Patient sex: M
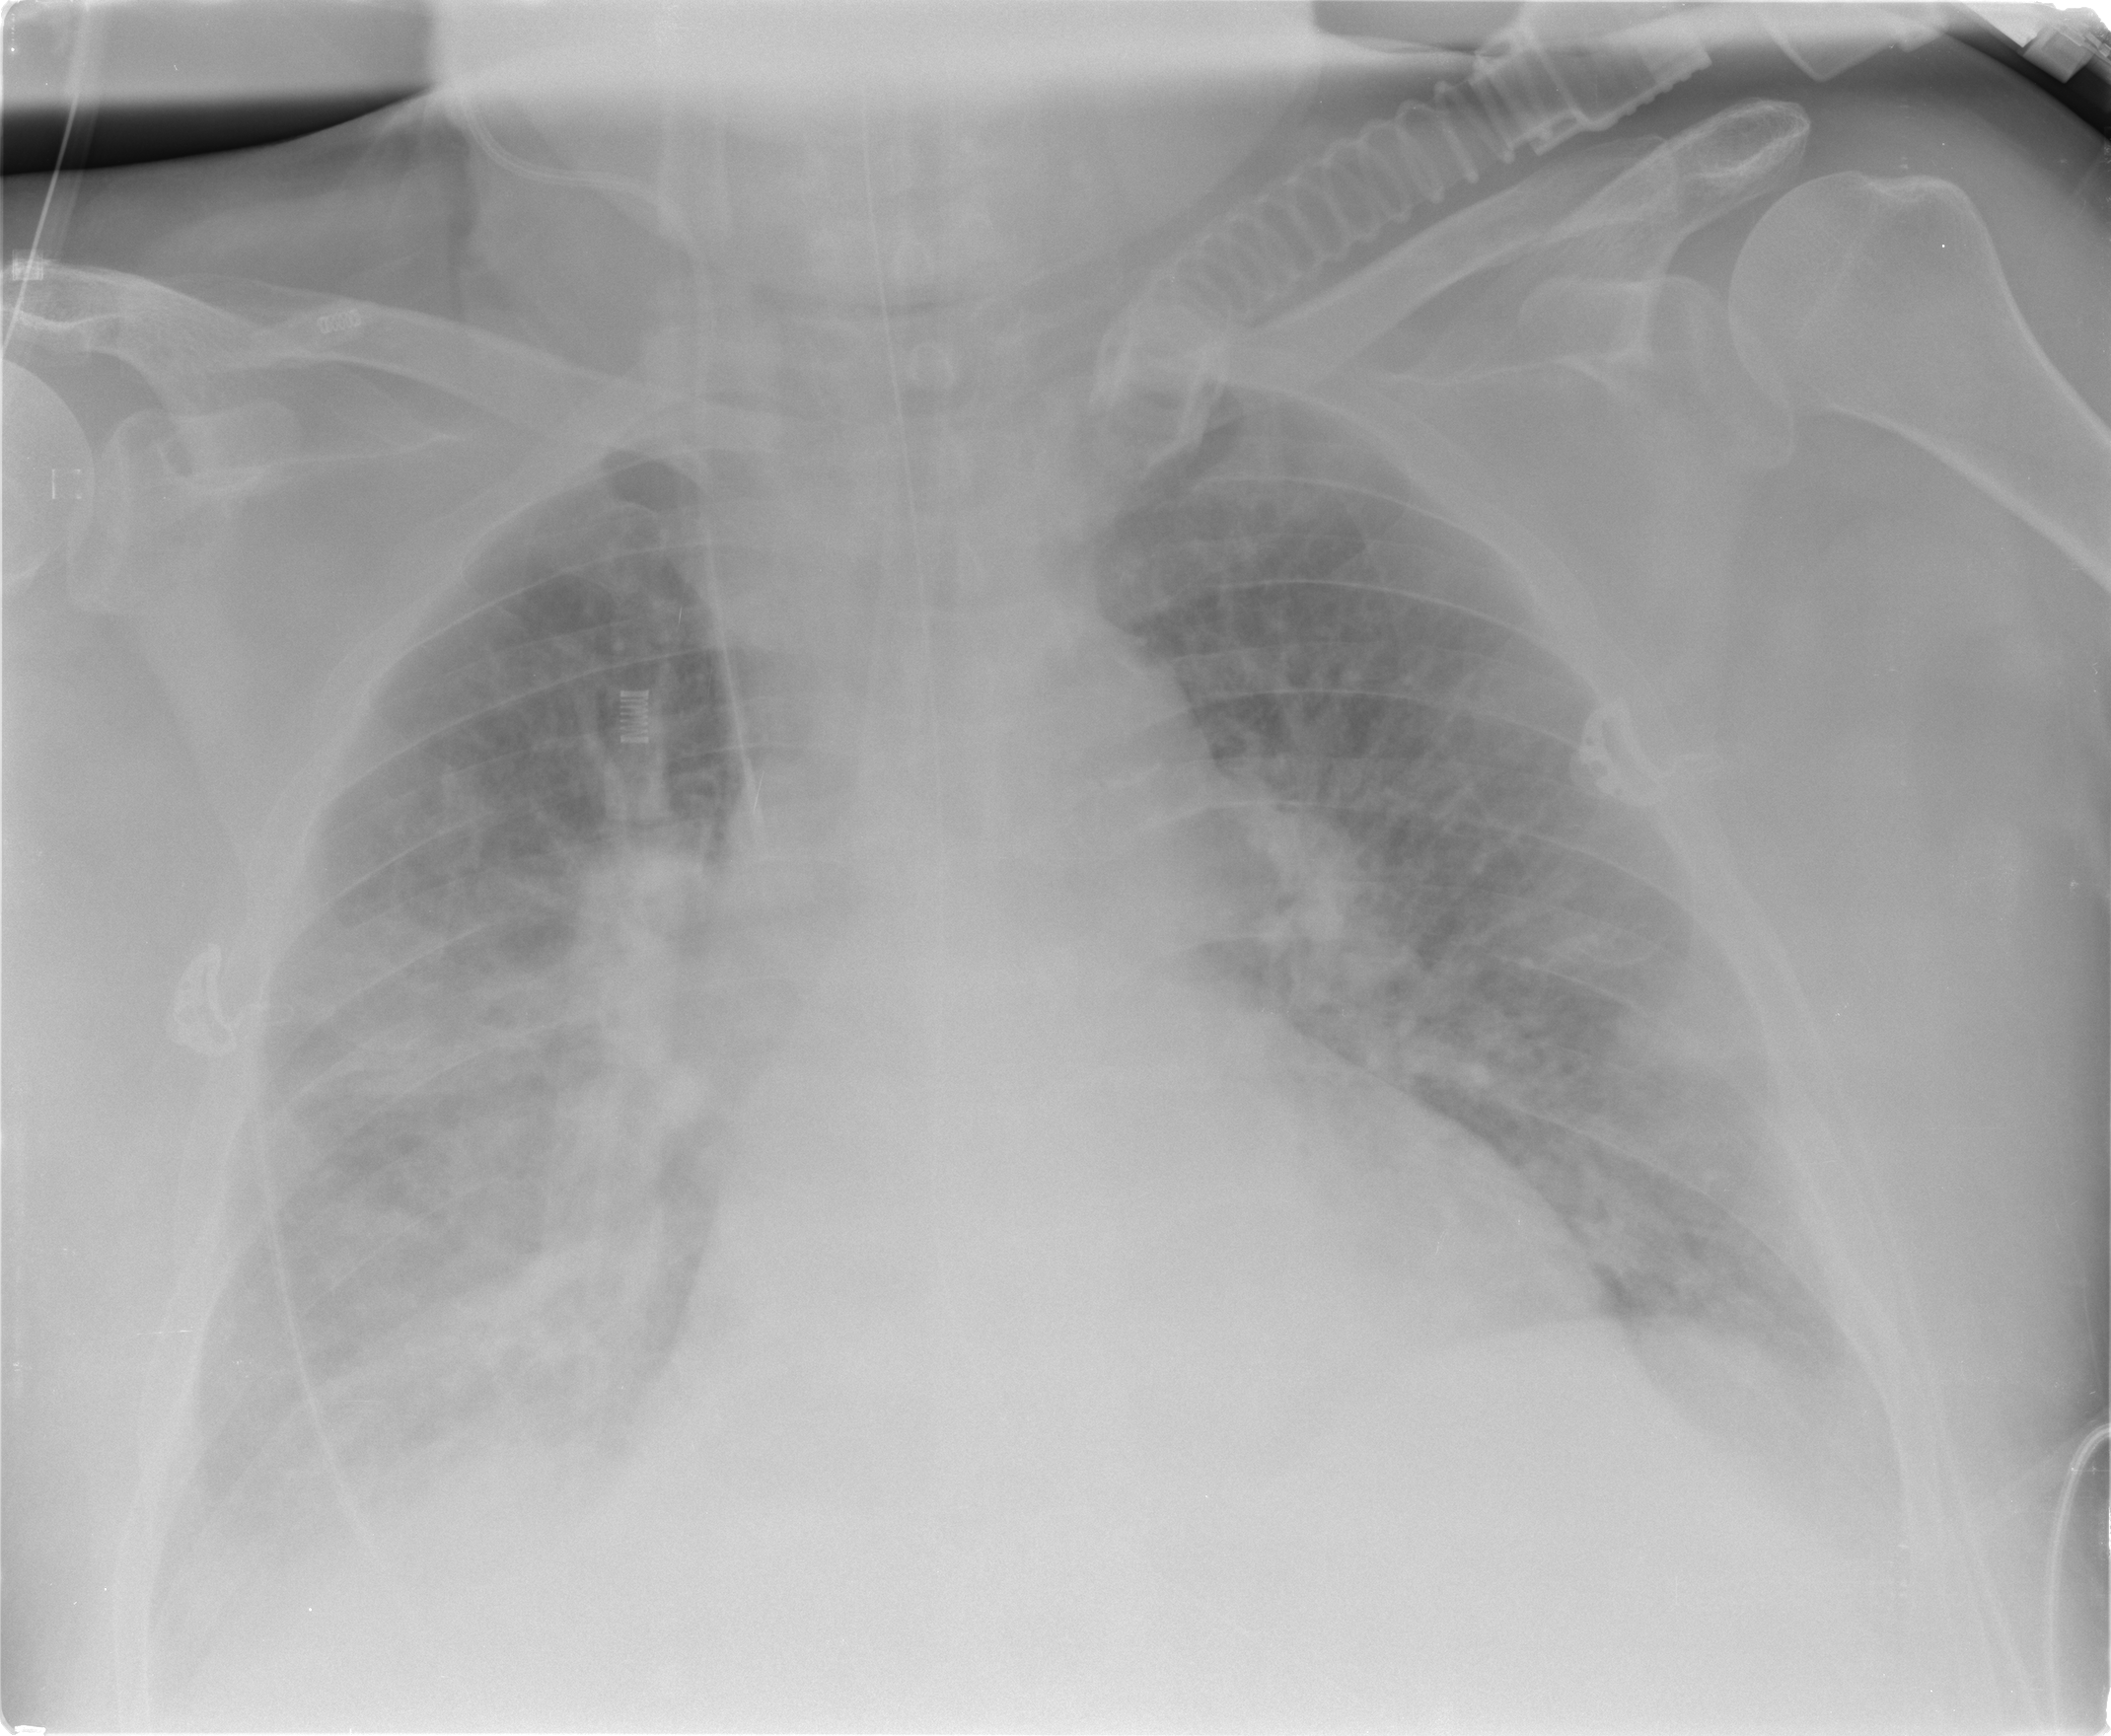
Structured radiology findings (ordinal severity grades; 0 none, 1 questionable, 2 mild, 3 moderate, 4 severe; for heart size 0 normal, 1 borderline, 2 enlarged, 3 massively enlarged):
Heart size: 2
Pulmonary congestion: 2
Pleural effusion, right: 3
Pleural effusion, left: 2
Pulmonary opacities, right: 3
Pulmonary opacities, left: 2
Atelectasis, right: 3
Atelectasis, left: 2